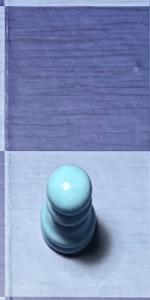
Label: Pawn_White